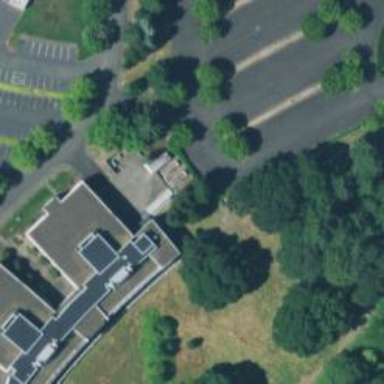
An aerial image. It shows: Alley designated for service vehicles.